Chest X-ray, AP view. Patient: 52 years old, sex M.
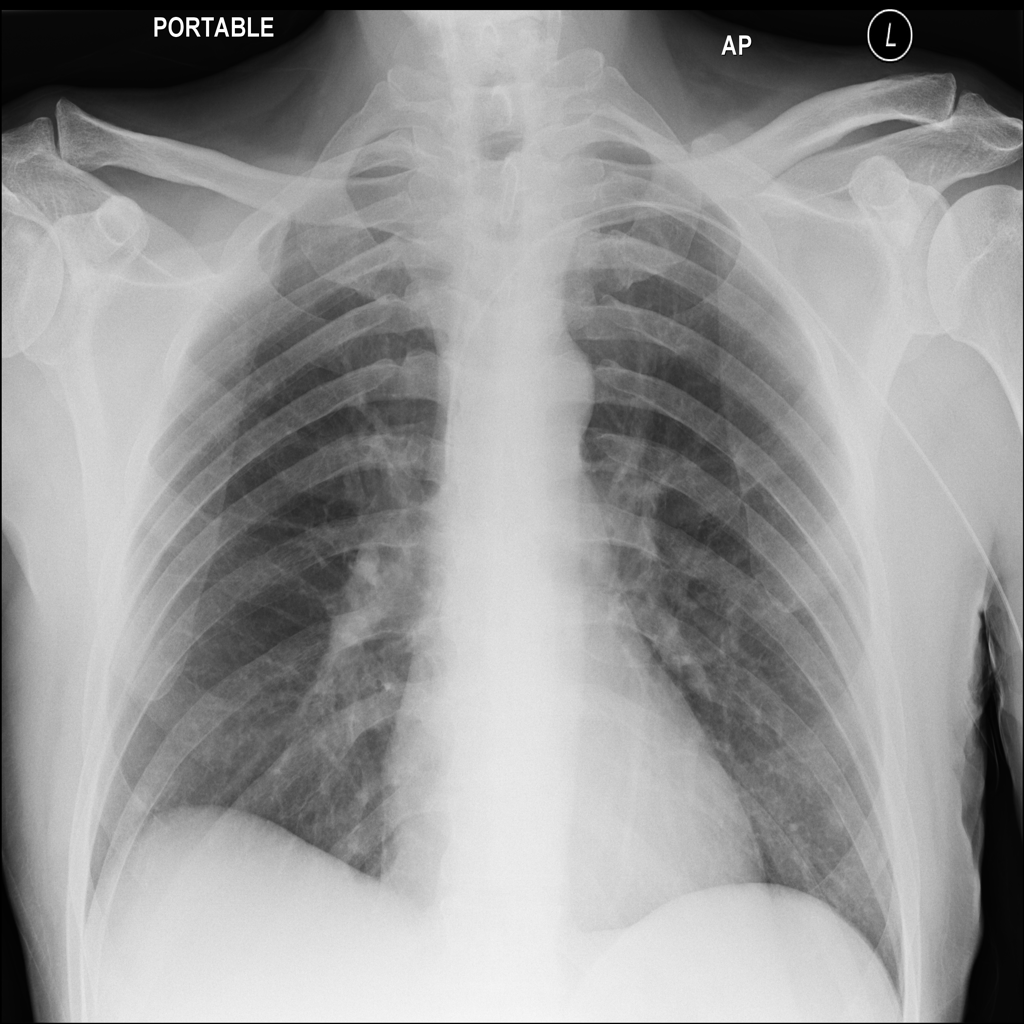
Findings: No Finding